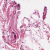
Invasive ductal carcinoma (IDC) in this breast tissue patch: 0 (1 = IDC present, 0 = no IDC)